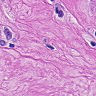
Metastatic tissue present: yes